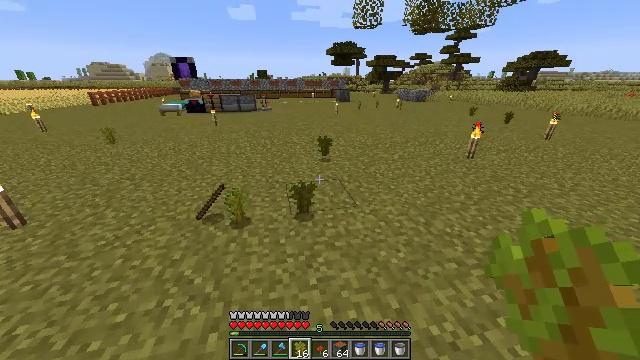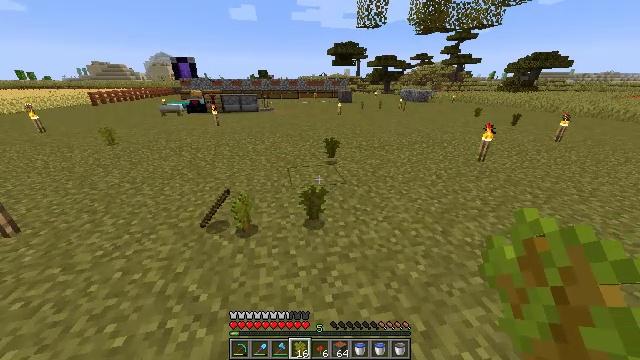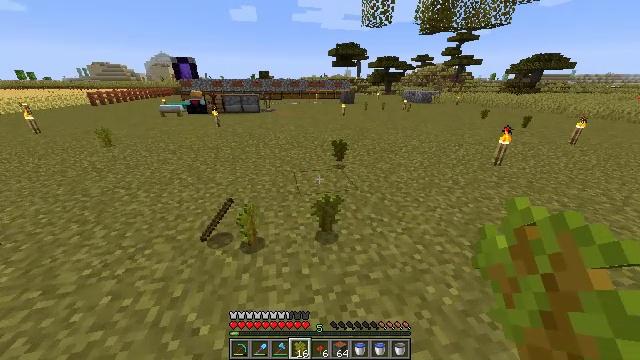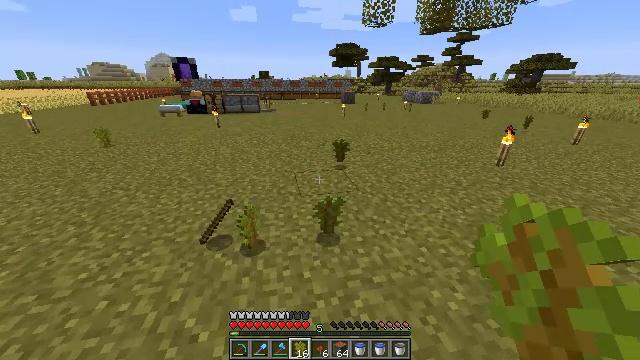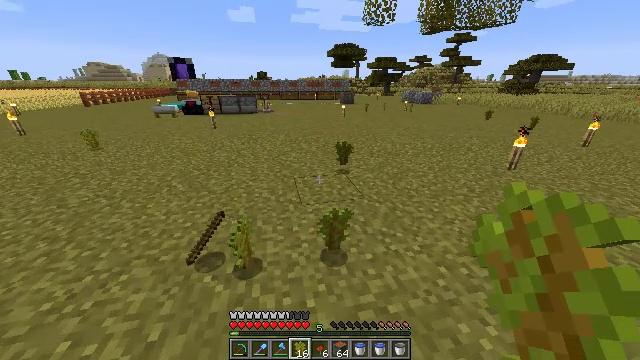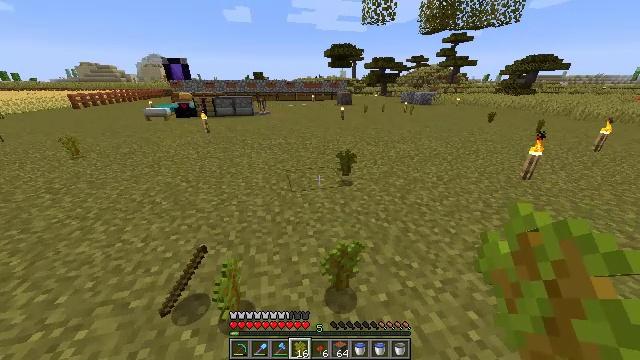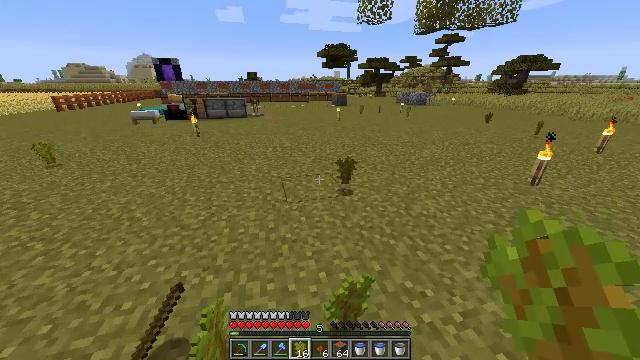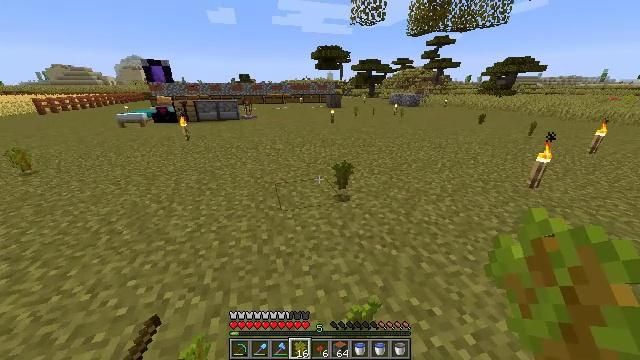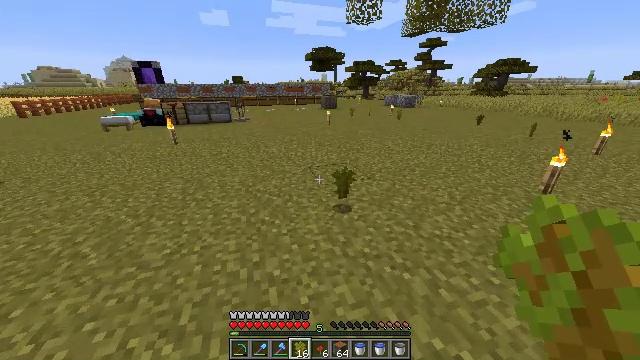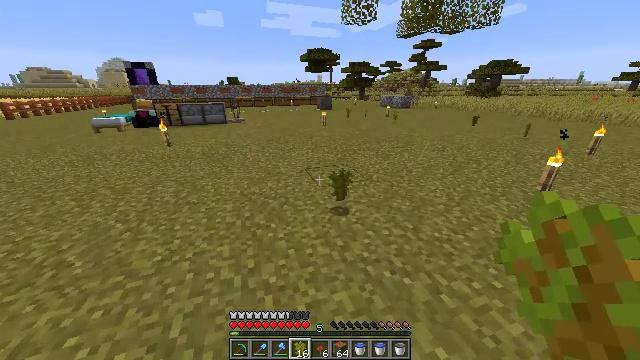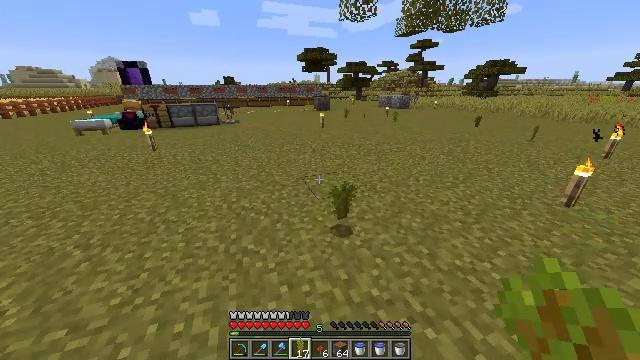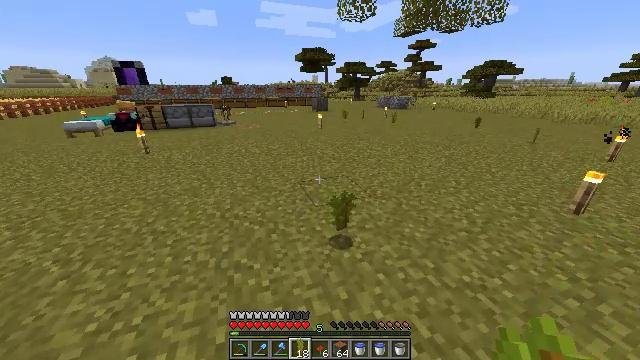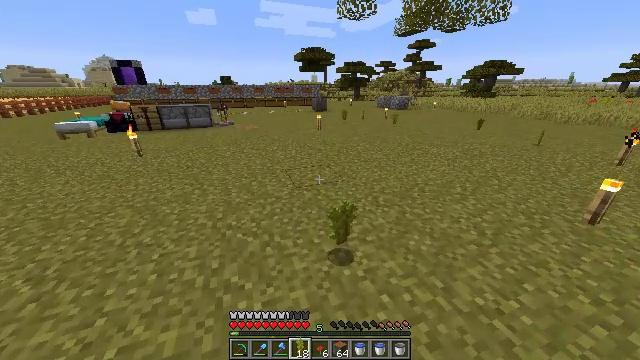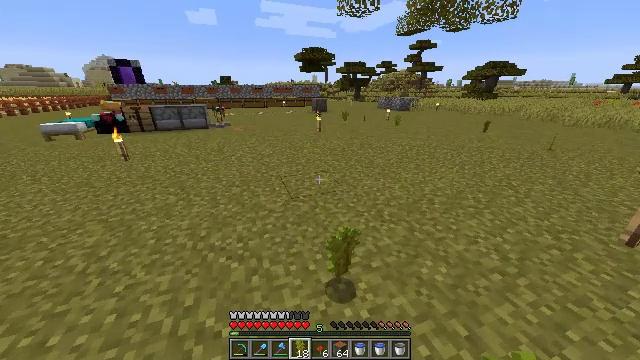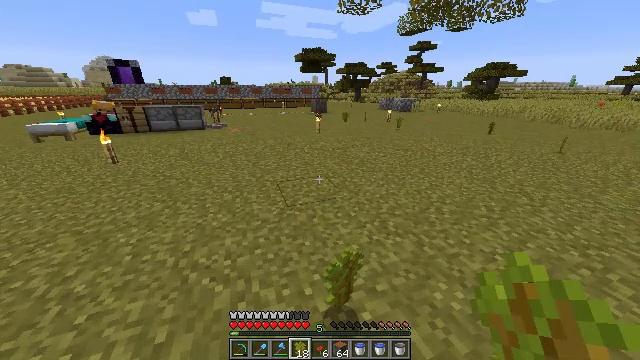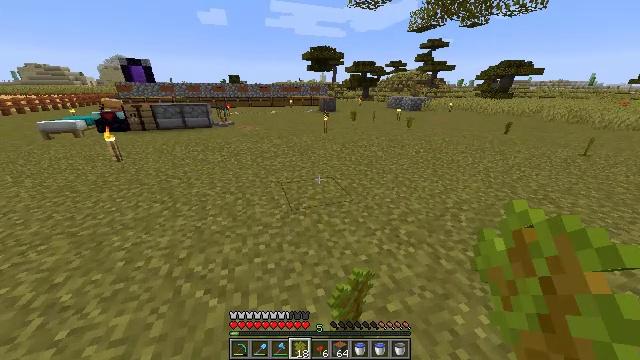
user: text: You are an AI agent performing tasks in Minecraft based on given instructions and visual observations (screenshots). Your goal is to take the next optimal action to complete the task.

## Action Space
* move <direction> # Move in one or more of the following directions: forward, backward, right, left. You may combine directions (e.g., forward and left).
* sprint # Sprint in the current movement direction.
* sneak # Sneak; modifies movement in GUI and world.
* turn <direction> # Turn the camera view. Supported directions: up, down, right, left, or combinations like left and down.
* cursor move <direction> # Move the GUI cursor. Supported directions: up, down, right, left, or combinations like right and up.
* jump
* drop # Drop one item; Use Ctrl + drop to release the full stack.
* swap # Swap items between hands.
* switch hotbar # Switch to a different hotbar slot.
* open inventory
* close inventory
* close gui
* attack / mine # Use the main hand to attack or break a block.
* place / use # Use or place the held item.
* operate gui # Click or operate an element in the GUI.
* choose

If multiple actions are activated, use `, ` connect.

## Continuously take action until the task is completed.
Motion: motion action
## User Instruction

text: Destroy the wheat to collect it.
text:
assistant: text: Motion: move forward and move left, sprint
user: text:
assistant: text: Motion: move forward, sprint
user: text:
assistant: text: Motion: move forward, sprint
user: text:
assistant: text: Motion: move forward, sprint
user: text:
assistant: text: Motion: move forward, sprint
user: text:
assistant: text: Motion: move forward, sprint, turn right
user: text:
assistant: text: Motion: move forward, sprint, turn right
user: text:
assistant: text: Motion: move forward, sprint, turn right
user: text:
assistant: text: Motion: move forward, sprint, turn right
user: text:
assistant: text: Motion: move forward, sprint
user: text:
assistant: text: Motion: move forward, sprint
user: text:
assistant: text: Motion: move forward, sprint
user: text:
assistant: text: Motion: move forward, sprint
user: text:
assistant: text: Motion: move forward, sprint
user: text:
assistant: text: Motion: move forward, sprint, turn left
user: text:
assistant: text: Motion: move forward, sprint, turn left
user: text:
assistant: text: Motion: move forward, sprint, turn left
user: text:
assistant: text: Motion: move forward, sprint, turn left
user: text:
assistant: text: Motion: move forward, sprint, turn left
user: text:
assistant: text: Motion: move forward, sprint, turn left
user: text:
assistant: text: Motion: move forward, sprint, turn left
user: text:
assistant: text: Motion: move forward, sprint, turn left
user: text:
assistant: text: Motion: move forward, sprint, turn left
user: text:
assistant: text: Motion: move forward, sprint, turn left
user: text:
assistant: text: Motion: move forward, sprint, turn left
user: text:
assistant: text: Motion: move forward, sprint
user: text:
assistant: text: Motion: move forward, sprint
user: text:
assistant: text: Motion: move forward, sprint
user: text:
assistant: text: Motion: move forward, sprint, turn left
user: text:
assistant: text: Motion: move forward, sprint, turn left